Question: What is the result of this measurement?
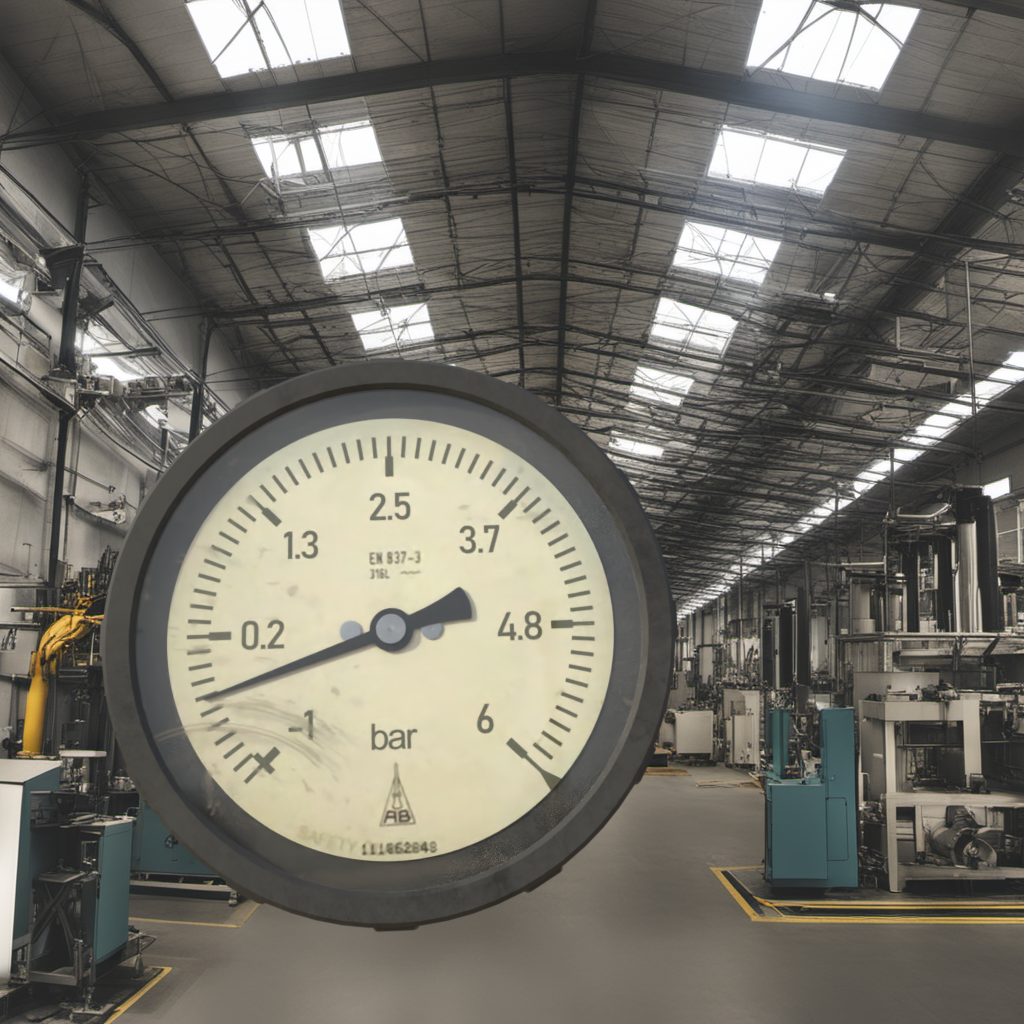
Answer: The result is -0.33
Question: What is the range of the measurement shown in the image?
Answer: The range is from -1 to 6
Question: What is the minimum and maximum value of this measurement?
Answer: The minimum value is -1 and the maximum value is 6